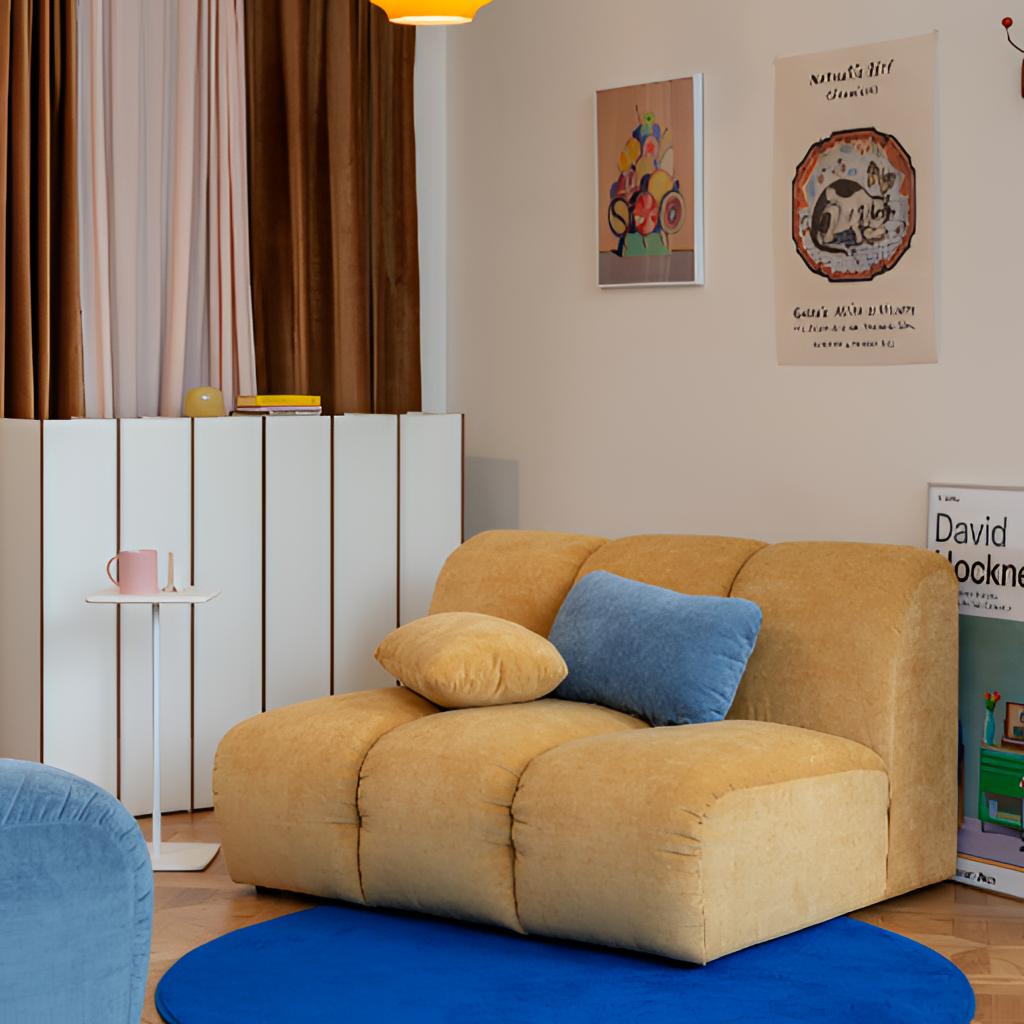
living room, fabric chair, white paint wallpaper, with solid pattern, contemporary, wood flooring, with herringbone pattern